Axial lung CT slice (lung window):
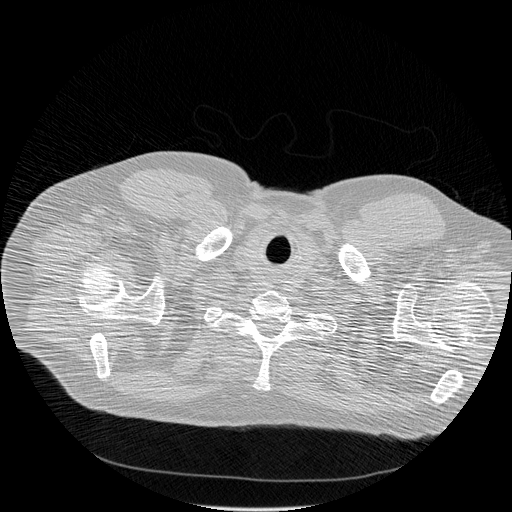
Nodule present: no